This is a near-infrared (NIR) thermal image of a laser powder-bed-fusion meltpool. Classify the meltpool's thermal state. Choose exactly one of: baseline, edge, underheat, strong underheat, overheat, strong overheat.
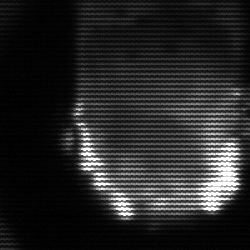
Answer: baseline